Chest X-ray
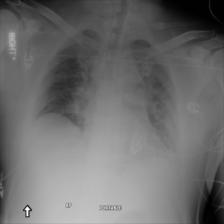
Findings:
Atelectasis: negative
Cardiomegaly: negative
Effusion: negative
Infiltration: negative
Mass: negative
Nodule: negative
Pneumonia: negative
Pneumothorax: negative
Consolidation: negative
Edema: negative
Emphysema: negative
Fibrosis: negative
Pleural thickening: negative
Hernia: negative